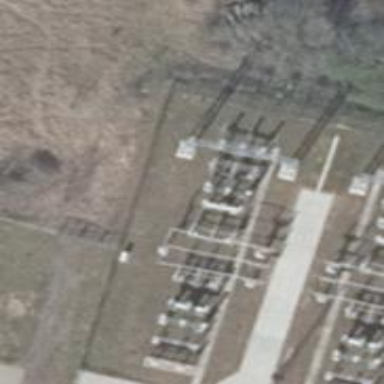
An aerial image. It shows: Three cables of power line.